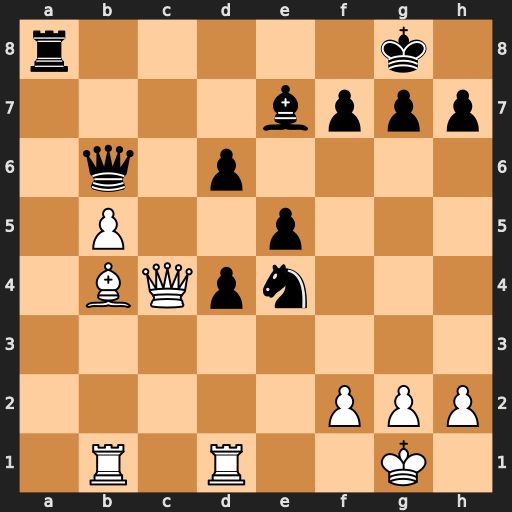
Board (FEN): r5k1/4bppp/1q1p4/1P2p3/1BQpn3/8/5PPP/1R1R2K1
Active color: w
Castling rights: -
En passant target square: -
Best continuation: Qd5 Rc8 Qxe4